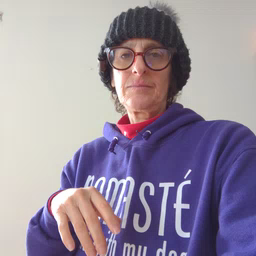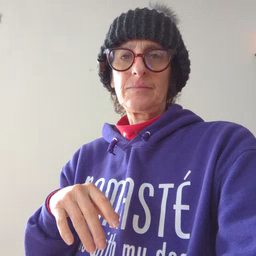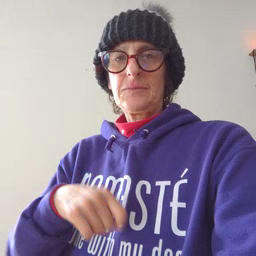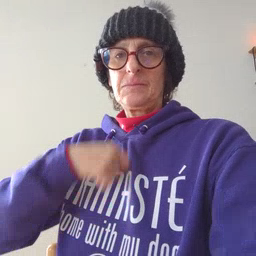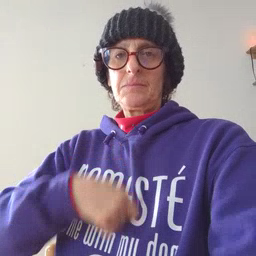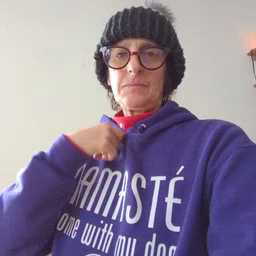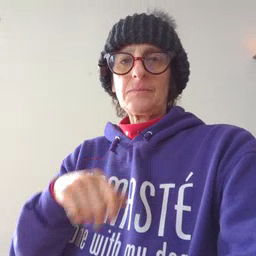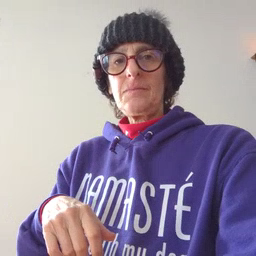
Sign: zipper